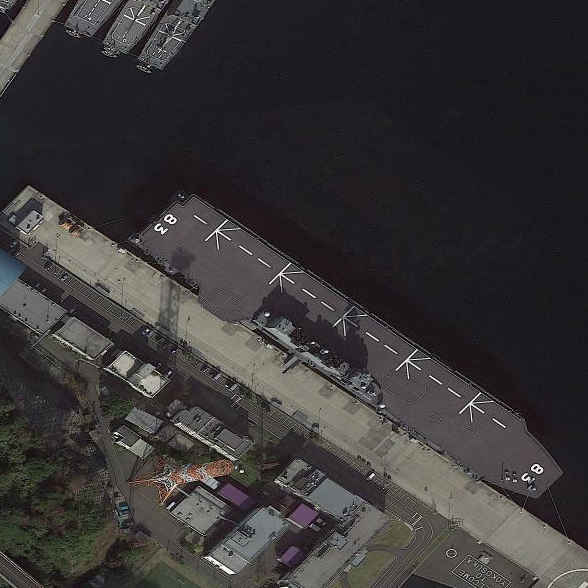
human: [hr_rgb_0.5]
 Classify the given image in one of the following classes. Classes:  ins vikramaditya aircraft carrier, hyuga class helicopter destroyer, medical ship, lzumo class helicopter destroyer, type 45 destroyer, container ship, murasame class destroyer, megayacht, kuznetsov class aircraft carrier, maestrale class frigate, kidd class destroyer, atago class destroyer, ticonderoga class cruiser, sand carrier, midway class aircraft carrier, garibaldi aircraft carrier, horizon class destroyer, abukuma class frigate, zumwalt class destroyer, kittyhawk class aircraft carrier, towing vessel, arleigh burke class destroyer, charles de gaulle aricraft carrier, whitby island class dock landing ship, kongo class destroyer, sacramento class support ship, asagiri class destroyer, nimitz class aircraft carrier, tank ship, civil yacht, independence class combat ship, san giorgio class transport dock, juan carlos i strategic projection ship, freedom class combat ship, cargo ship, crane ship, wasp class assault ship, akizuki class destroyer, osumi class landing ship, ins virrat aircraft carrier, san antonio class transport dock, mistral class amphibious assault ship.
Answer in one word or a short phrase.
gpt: Lzumo class helicopter destroyer